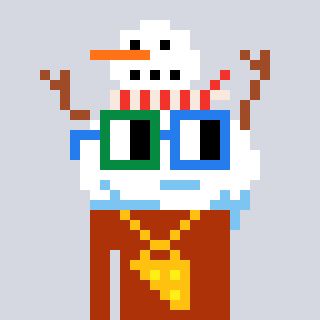
a pixel art character with square green and blue glasses, a snowman-shaped head and a hotbrown-colored body on a cool background